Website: apple
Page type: payment
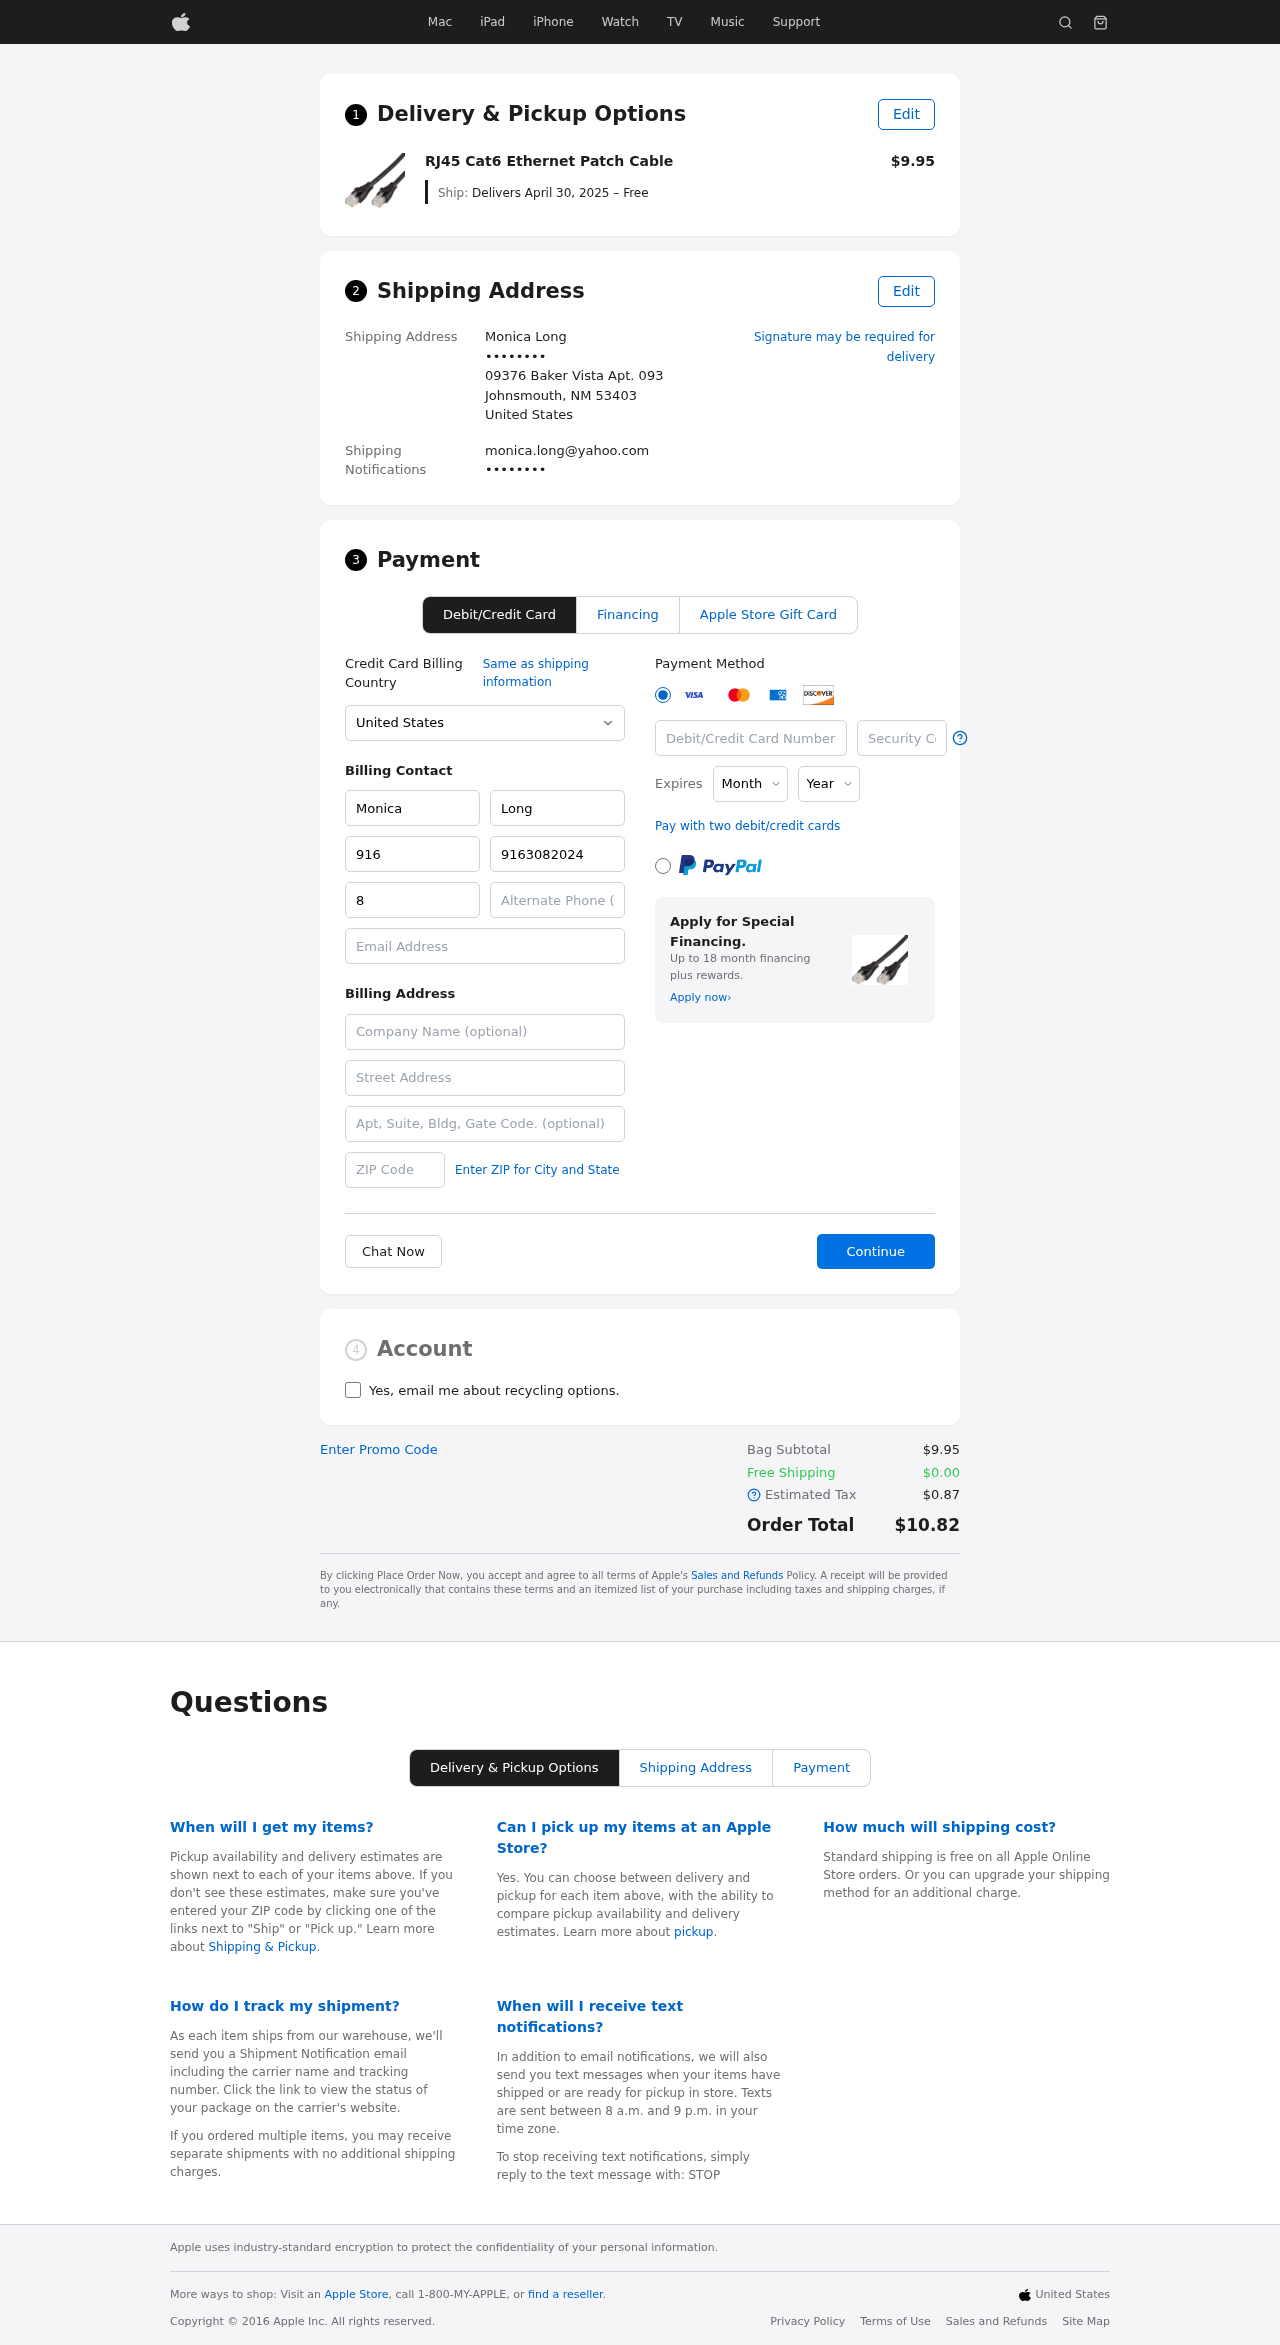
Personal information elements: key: PII_CARD_CVV
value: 411
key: PII_CARD_EXPIRY_MONTH
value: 03
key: PII_CARD_EXPIRY_YEAR
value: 29
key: PII_CARD_NUMBER
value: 6501 1332 4066 8483
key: PII_CITY_STATE_ZIP
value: Johnsmouth, NM 53403
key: PII_COMPANY
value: Hunter Group
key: PII_COUNTRY
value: United States
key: PII_EMAIL
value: monica.long@yahoo.com
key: PII_EMAIL2
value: monica.long@yahoo.com
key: PII_FIRSTNAME
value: Monica
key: PII_FULLNAME
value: Monica Long
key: PII_LASTNAME
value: Long
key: PII_PHONE3
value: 9163082024
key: PII_PHONE_ALT
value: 8329999571
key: PII_PHONE_ALT_AREA
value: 832
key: PII_PHONE_AREA
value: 916
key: PII_SECURITY_CODE
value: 363
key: PII_STREET
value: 09376 Baker Vista Apt. 093
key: PII_PHONE
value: ••••••••
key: PII_PHONE2
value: ••••••••
Product elements: key: PRODUCT1_NAME
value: RJ45 Cat6 Ethernet Patch Cable
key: PRODUCT1_PRICE
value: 9.95
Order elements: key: ORDER_DELIVERY_DATE
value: Delivers April 30, 2025 – Free
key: ORDER_SUBTOTAL
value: $9.95
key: ORDER_SHIPPING_COST
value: $0.00
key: ORDER_TAX
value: $0.87
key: ORDER_TOTAL
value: $10.82